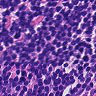
Metastatic tissue present: no